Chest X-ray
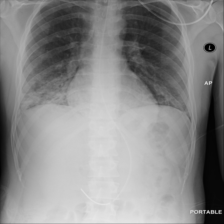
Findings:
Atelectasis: negative
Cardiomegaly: negative
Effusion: negative
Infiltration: positive
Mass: negative
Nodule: negative
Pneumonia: positive
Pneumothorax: negative
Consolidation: negative
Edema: negative
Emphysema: negative
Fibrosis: negative
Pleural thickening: negative
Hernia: negative